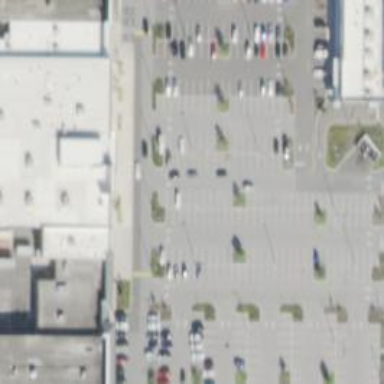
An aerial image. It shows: Parking space is available.